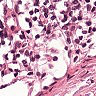
Metastatic tissue present: no